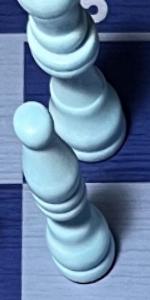
Label: Bishop_White